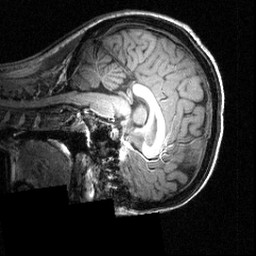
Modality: T1w
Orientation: sagittal
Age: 21
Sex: female
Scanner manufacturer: siemens
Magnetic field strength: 3.951 T
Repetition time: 1.5 s
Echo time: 0.00335 s